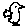
Label: bird